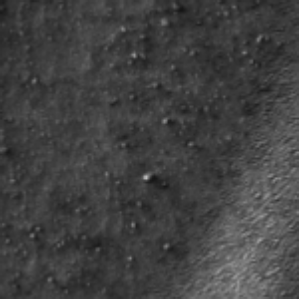
Label: frost